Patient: sex F, age 61
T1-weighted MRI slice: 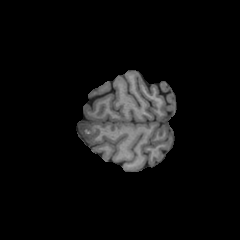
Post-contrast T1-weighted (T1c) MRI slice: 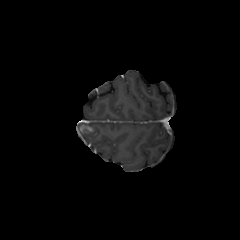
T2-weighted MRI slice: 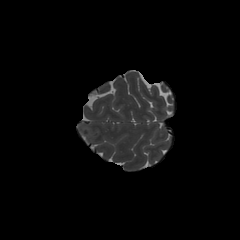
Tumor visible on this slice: yes
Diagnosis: Glioblastoma, IDH-wildtype
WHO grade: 4